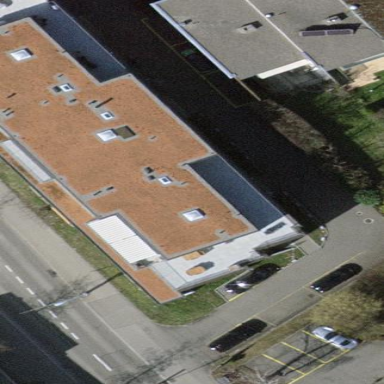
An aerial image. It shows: Flat-roofed building.